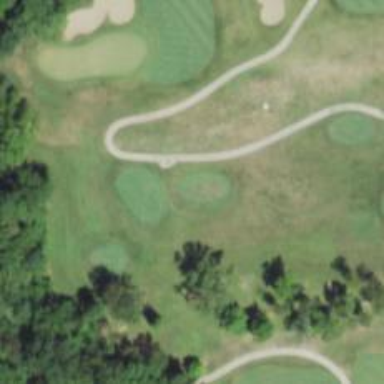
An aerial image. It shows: Golf path made of asphalt.